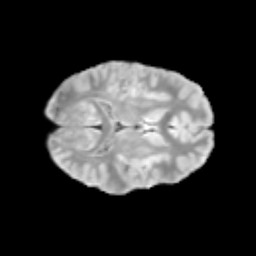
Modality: T2w
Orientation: axial
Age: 9
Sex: male
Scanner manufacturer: siemens
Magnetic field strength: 3 T
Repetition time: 3.8 s
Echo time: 0.07 s